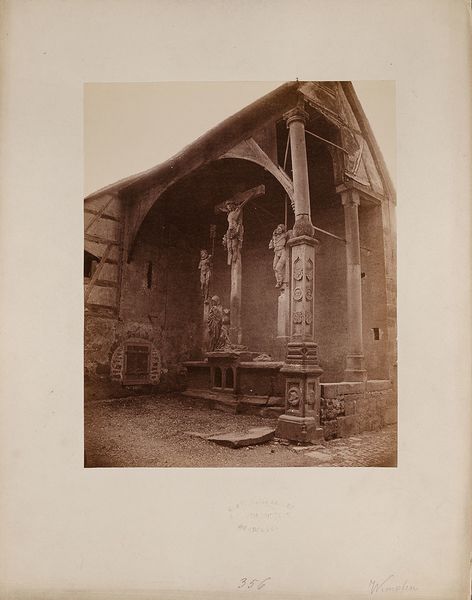
Titel: Kreuzigungsgruppe Bad Wimpfen
Künstler: Georg Maria Eckert
Standort: Hamburg
Institution: Museum für Kunst und Gewerbe Hamburg
Schlagwörter: architektur, foto, fotografie, photographie, loggia, dom, kathedrale, photo, dorfkirche, basilika, kirchenbau, kreuzigungsgruppe, architekturfotografie, ausstattung, albumin, lichtbild, stadtkirche, architekturphotographie, bildwerke, angewandte und bildende kunst, hessische systematik, schwarzweißpositivverfahren, silbersalzverfahren, schwarzweißfotografie, albuminpapier